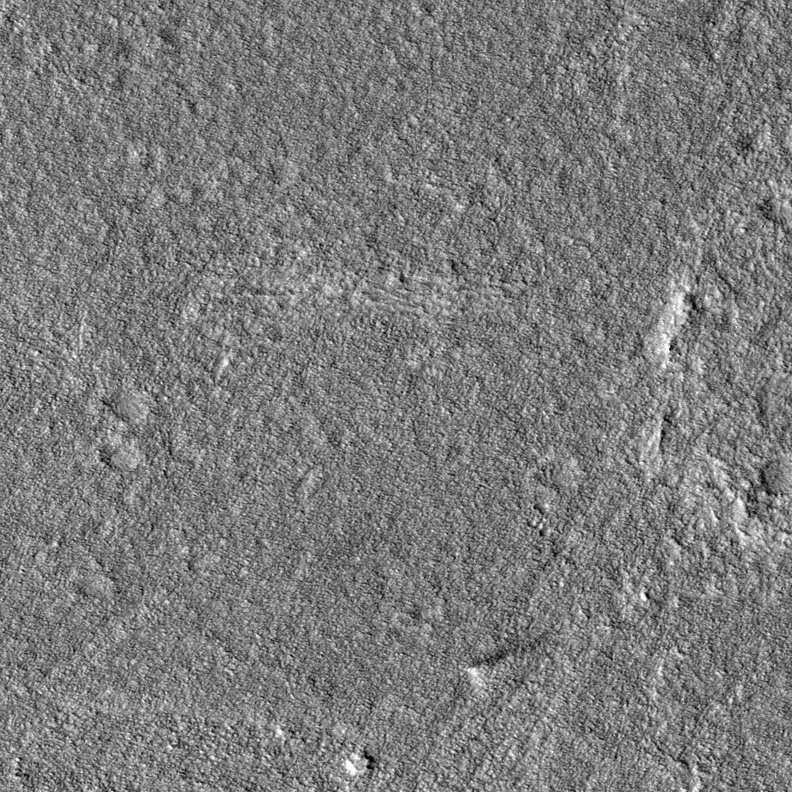
Label: dustdevil